Question: I am trying to center an output from php, they are words and put together they make a sentence, but I cannot make it centered at all. All of the php functions do is output a word like 'banana', it is a normal string, nothing weird.
Here is an example of what is going on, clearly there is more room for the word and the word 'tamaleh' isn't even centered underneath the sentence

My Code
'''
<!-- BEGIN Header -->
<div id="header_container">
<div id="header">
Header Content
</div>
</div>
<!-- END Header -->
<!-- BEGIN Page Content -->
<div id="container">
<div id="output">
<div id="subject" class="word">
<?php
echo subject();
?>
</div>
<div id="verb" class="word">
<?php
echo verb();
?>
</div>
<div id="adjective" class="word">
<?php
echo adjective();
?>
</div>
<div id="noun" class="word">
<?php
echo noun();
?>
</div>
</div>
</div>
<!-- END Page Content -->
<!-- BEGIN Footer -->
<div id="footer_container">
<div id="footer">
Footer Content
</div>
</div>
<!-- END Footer -->
'''
CSS
'''
/* Make Header Sticky */
#header_container { background:#eee; border:1px solid #666; height:60px; left:0; position:fixed; width:100%; top:0; }
#header{ line-height:60px; margin:0 auto; width:940px; text-align:center; }
/* CSS for the content of page. I am giving top and bottom padding of 80px to make sure the header and footer do not overlap the content.*/
#container {
padding:80px 0;
width: 100%;
text-align: center;
}
/* Make Footer Sticky */
#footer_container { background:#eee; border:1px solid #666; bottom:0; height:60px; left:0; position:fixed; width:100%; }
#footer { line-height:60px; margin:0 auto; width:940px; text-align:center; }
body{
font-family:tahoma;
}
/*class of output*/
.word{
font-size:72px;
float:left;
padding-left:2%;
}
#output{
display: inline-block;
}
'''
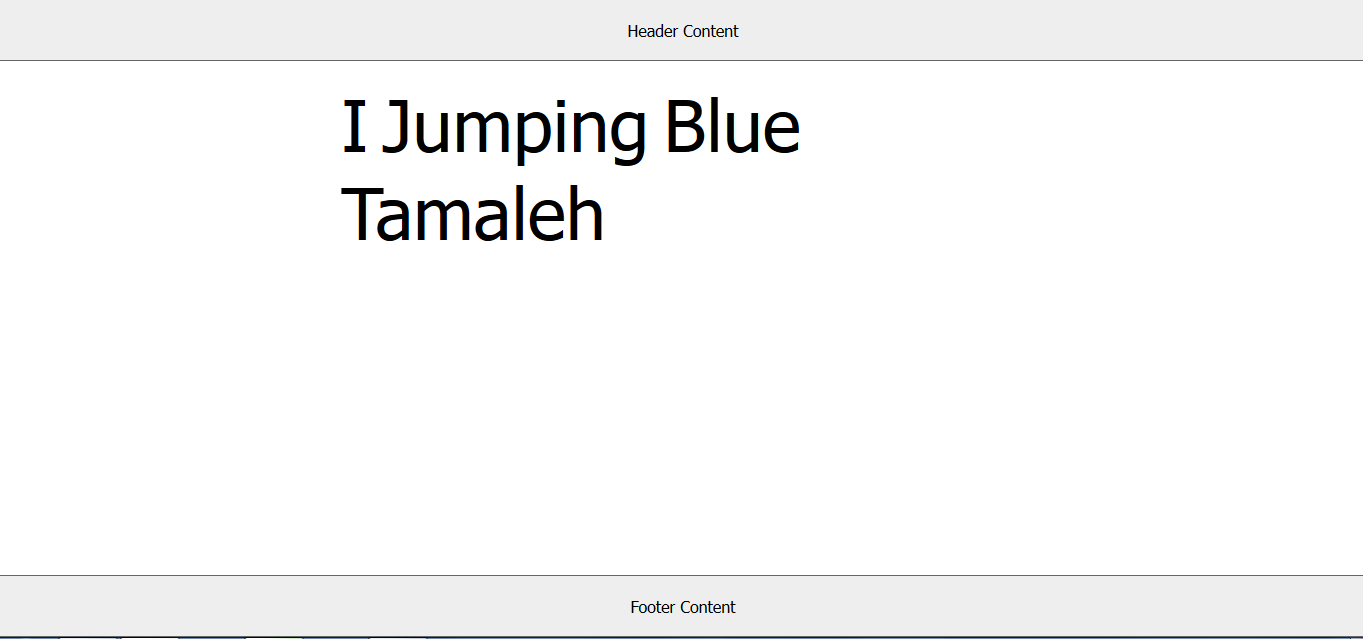
Answer: You got my attention with the and the in the same sentence ;)
Why don't you do something like this?
## HTML
'''
<div id="output">
<div class="sentence">
<span id="subject" class="word"><?= subject(); ?></span>
<span id="verb" class="word"><?= verb(); ?></span>
<span id="adjective" class="word"><?= adjective(); ?></span>
<span id="noun" class="word"><?= noun(); ?></span>
</div>
</div>
'''
## CSS
'''
.sentence {
text-align: center;
}
'''
or, if you prefer to have a somewhat smaller space for your sentence, you could do something like:
## CSS
'''
.sentence {
margin: 0 auto;
text-align: center;
width: 50%;
}
'''
<URL>